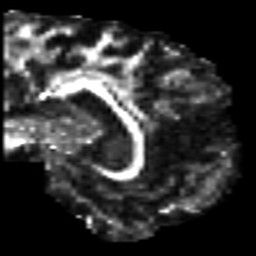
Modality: FA
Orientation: sagittal
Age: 49
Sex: male
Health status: healthy
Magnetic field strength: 3 T
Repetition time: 7 s
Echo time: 0.0926 s